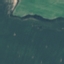
Land use / land cover class: AnnualCrop